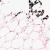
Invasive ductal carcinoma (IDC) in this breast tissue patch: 0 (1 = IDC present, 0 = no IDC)